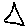
Label: triangle